Question: I am developing an app which has an ExpandableListActivity. When a group has no children, I would like it to show a message, as if it was a child, informing that the list is empty, as shown in the picture:

Is there any (reasonably simple) way to do this, or something similar?
I am sorry if this has been asked before - I kind of assume it must have been, but I haven't been able to find anything. Thank you!
EDIT: To clarify, what I'm looking for is not an empty view for the complete ExpandableListView (which can be set with setEmptyView), but for parent groups with no children.
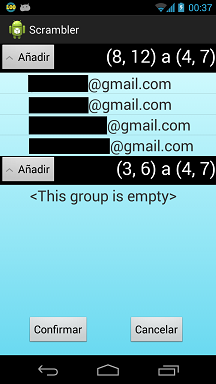
Answer: My experience with this particular class isn't that great, but I would suggest trying to override the Adapter's 'getChildrenCount' method to return 1 when there aren't any child records.
Then, in the Adapter's 'getChildView' method, if you cannot find any child for the specified parent, return a custom view containing your message.